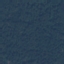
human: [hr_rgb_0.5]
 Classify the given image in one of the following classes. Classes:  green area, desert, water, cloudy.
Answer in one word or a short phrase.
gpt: green area